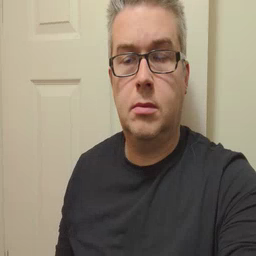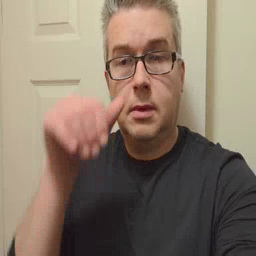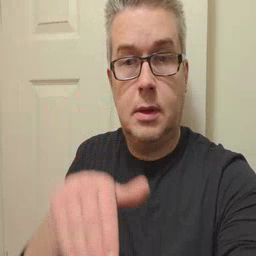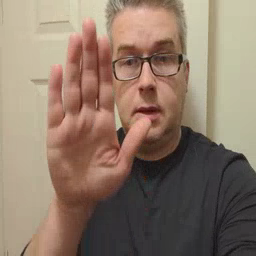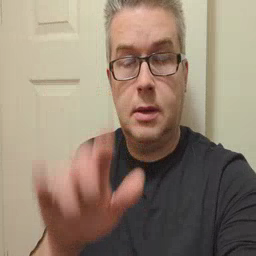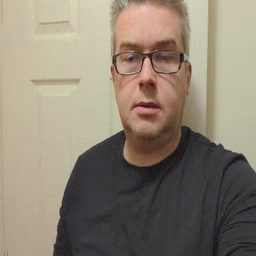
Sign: into